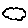
Label: cloud